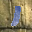
Label: 1